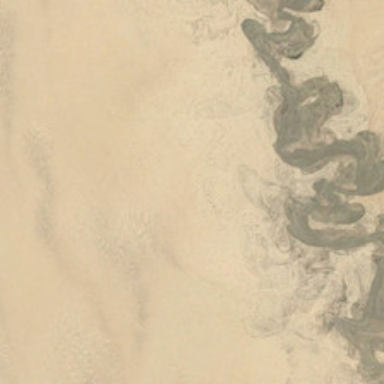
A dry river is in a piece of desert .